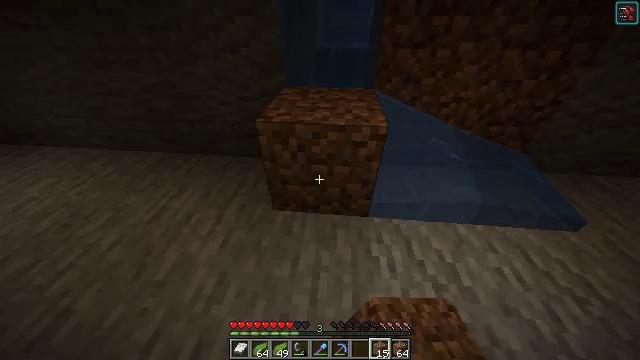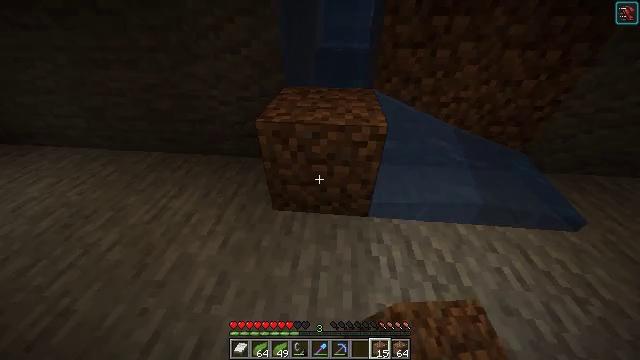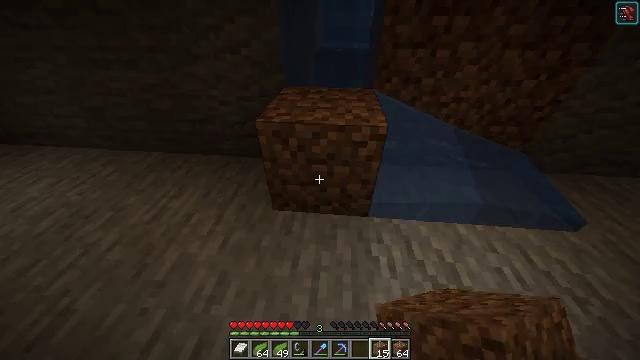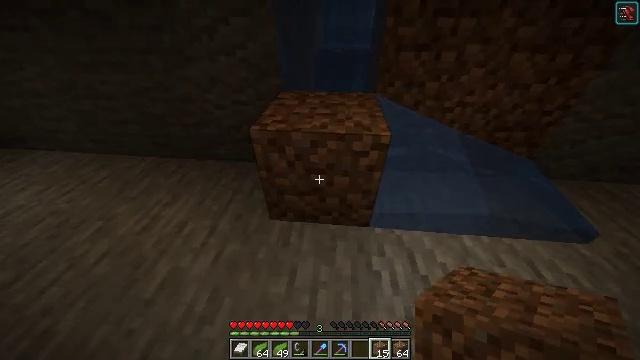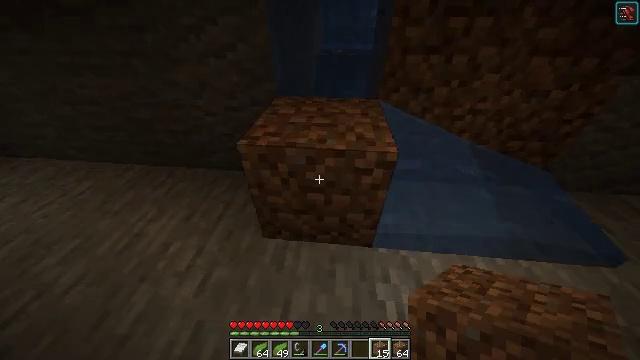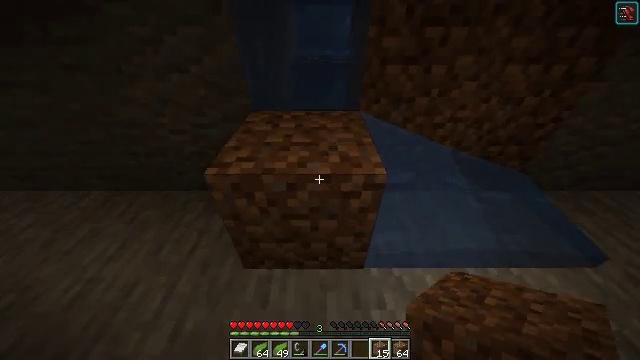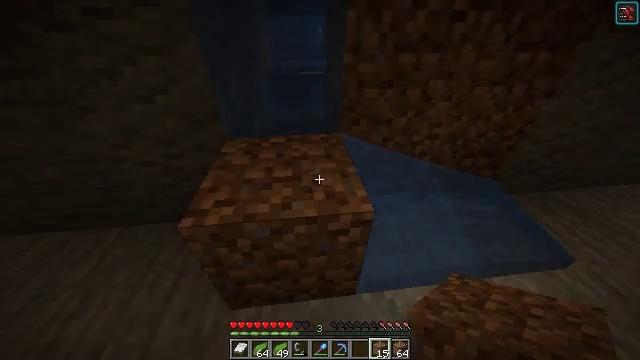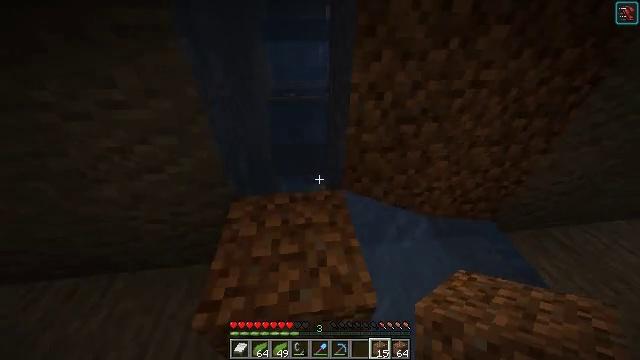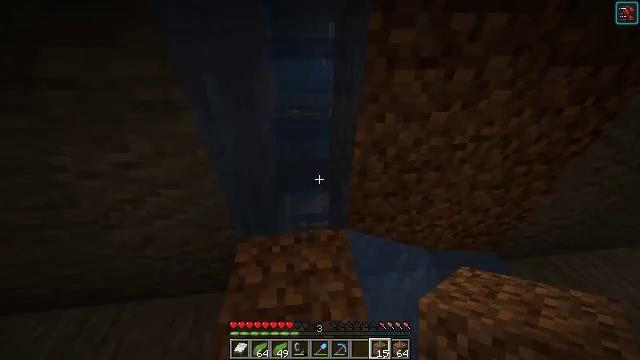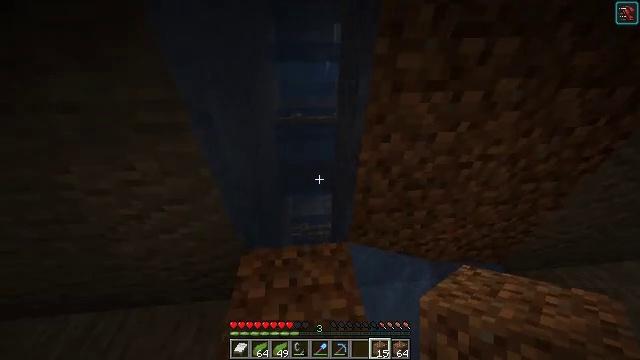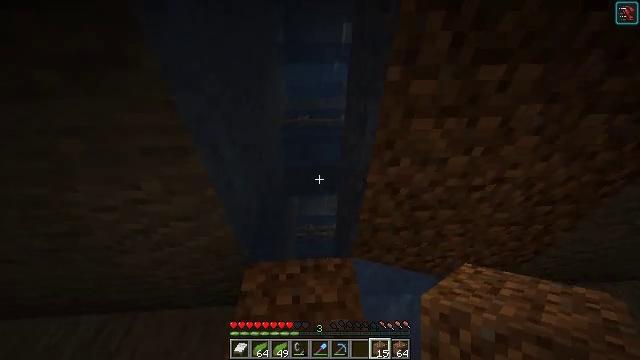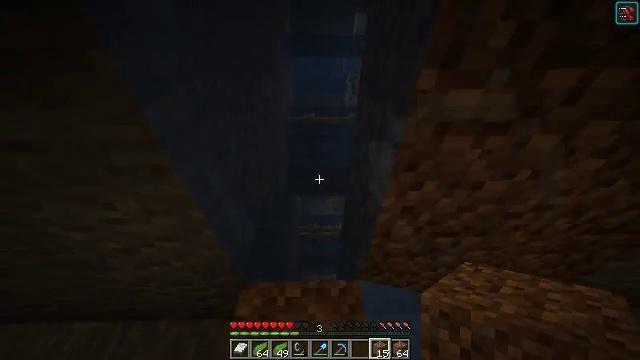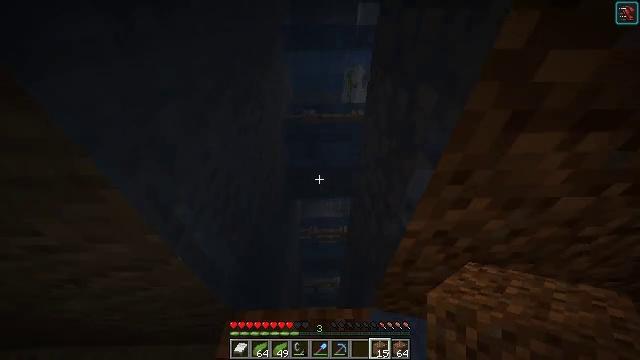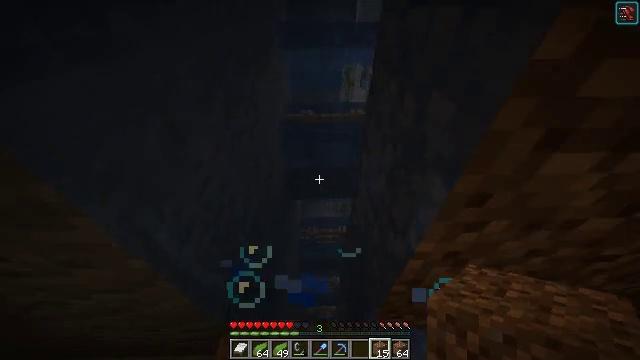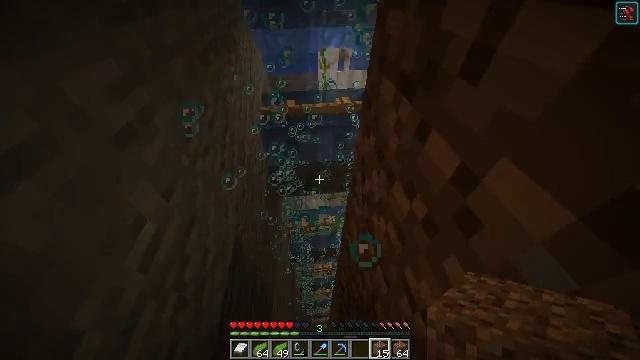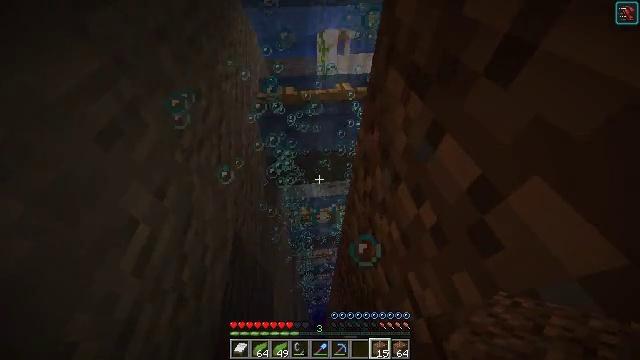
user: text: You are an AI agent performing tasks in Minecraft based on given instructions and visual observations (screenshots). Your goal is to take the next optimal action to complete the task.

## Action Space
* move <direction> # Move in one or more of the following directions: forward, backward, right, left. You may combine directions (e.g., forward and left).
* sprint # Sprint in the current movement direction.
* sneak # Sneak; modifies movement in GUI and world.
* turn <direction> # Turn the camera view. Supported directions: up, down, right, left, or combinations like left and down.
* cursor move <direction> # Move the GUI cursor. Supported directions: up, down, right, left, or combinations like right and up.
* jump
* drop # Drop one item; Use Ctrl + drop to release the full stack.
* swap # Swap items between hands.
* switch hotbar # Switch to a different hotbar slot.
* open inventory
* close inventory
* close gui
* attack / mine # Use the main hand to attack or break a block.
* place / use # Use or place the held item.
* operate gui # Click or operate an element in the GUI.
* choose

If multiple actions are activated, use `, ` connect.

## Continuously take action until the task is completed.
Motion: motion action
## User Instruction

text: Hunt a slime.
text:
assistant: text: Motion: no_op
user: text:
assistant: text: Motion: no_op
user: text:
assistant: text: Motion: move forward
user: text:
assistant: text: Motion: move forward
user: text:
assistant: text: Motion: move forward, turn right and up
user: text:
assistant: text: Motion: move forward, turn right, jump
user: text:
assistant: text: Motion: move forward, jump
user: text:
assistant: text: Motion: move forward, jump
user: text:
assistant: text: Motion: move forward, turn left, jump
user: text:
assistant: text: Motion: move forward, turn left and down
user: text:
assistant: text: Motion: move forward, turn left and down
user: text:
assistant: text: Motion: move forward
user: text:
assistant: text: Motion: move forward
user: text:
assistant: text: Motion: move forward, turn right and down
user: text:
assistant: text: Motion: turn down
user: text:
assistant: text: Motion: turn down
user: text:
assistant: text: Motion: turn right and down
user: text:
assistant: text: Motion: turn right and down
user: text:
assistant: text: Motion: turn right and down
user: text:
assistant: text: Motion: turn right
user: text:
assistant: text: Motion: turn right and up
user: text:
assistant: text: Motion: turn right and up
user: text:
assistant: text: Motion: turn right
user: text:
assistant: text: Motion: turn right
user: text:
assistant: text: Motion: turn right
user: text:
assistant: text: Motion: sneak, turn right
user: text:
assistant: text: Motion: sneak
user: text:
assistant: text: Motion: sneak
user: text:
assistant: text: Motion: sneak
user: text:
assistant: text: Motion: move right, sneak